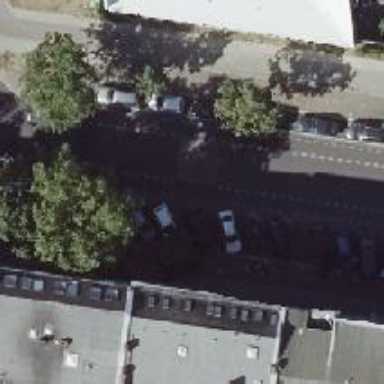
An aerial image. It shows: Asphalt cycle lane with separate sidewalk and parking lane on the right.